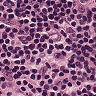
Metastatic tissue present: no